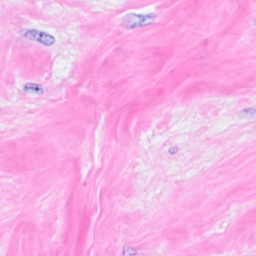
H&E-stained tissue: Breast